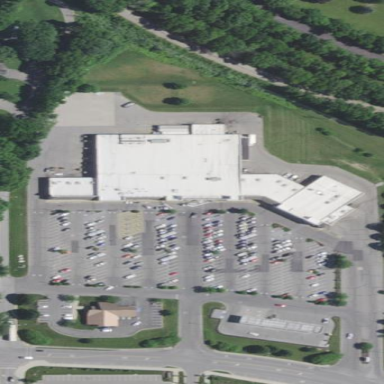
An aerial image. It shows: Retail area.